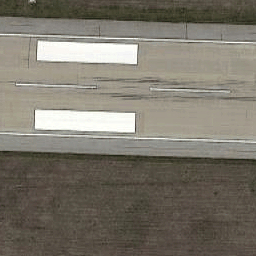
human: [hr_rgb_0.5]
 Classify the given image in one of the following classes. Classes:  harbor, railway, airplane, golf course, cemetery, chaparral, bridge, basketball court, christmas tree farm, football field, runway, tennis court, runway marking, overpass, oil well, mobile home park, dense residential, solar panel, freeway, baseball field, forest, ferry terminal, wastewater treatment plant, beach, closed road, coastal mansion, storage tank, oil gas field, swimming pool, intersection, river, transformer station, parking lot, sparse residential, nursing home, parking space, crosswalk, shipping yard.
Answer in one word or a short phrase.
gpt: runway